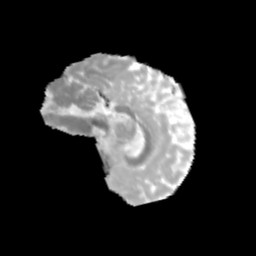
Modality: MD
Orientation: sagittal
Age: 9
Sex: female
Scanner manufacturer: siemens
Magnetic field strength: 3 T
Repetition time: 3.8 s
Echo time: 0.07 s